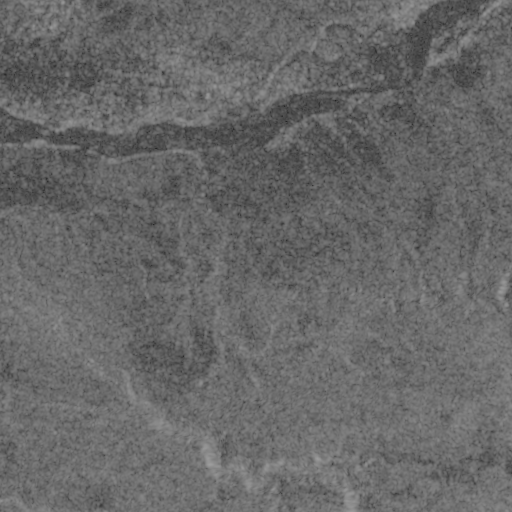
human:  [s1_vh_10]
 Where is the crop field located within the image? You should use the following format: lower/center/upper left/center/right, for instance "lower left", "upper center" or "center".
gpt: The crop field is located in the upper left of the image.
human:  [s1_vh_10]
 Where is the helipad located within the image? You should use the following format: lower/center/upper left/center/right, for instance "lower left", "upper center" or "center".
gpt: The helipad is located in the upper left of the image.
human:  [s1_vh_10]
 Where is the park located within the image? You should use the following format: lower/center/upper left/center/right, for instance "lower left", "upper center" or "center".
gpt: The park is located in the upper left of the image.
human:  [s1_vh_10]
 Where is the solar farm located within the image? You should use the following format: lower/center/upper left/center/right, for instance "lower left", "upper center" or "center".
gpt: The solar farm is located in the upper left of the image.
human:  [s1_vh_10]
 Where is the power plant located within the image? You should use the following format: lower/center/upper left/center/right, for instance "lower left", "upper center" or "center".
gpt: There is no power plant in the image.

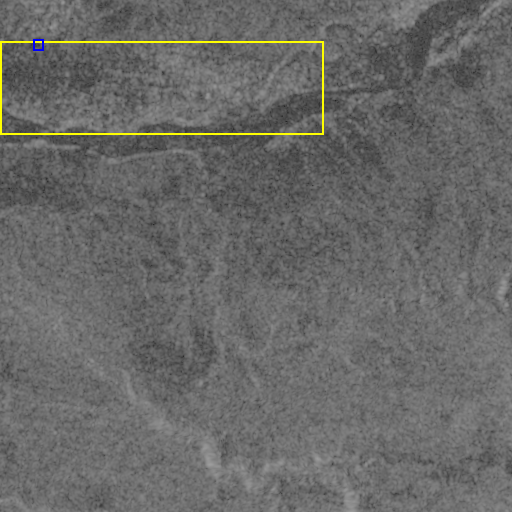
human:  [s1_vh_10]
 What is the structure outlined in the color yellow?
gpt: The structure outlined in yellow is a crop field.
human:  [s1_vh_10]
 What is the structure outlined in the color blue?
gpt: The structure outlined in blue is a park.
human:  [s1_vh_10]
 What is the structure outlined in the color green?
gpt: There is no green outline.